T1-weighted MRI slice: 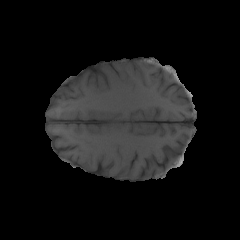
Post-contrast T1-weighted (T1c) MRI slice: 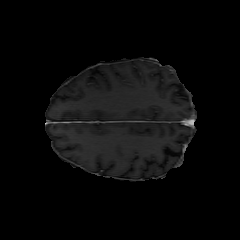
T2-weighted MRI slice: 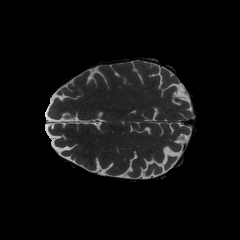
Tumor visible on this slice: no